Question: Thanks for viewing my issue.
I was wondering how do I make the ul align on the right of the div vertically. I just don't really know that much of CSS and HTML. Can anyone help me out?? The ul is horizontal and want it to be vertical as shown in the attached picture.

'''
#userStats { display: block; width: auto; background-color: #f9f9f9; border: 1px solid #ccc; -moz-border-radius: 5px; -webkit-border-radius: 5px; border-radius: 5px; padding: 12px; }
#userStats .pic { float: left; display: block; margin-right: 10px; }
#userStats .pic a img { padding: 7px; background: #fff; border: 1px solid #ccc; }
#userStats .data {
float: left;
display: block;
position: relative;
width: 515px;
height: 166px;
padding: 4px;
padding-left: 15px;
background: #e6e6e6;
overflow: hidden;
box-sizing: border-box;
-moz-box-sizing: border-box;
}
#userStats .data h1 { color: #474747; line-height: 1.6em; text-shadow: 0px 1px 1px #fff; }
#userStats .data h3 { color: #666; line-height: 0.9em; margin-bottom: 5px; }
#userStats .data h4 { font-size: 1.2em; line-height: 1.3em; }
#userStats .data .socialMediaLinks { position: absolute; right: 6px; top: 8px; }
#userStats .data .socialMediaLinks a img { margin-right: 5px; }
#userStats .data .sep { clear: both; margin-top: 20px; width: 485px; height: 1px; border-bottom: 1px solid #ccc; margin-bottom: 0; }
#userStats .data ul.numbers { list-style: none; width: 320px; padding-top: 7px; margin-top: 0; border-top: 1px solid #fff; color: #676767; }
#userStats .data ul.numbers li { width: 95px; float: left; display: block; padding-left: 8px; height: 50px; border-right: 1px dotted #bbb; text-transform: uppercase; }
#userStats .data ul.numbers li strong { color: #434343; display: block; font-size: 3.4em; line-height: 1.1em; font-weight: bold; }
'''
'''
<div class="data">
<h1>Bill Gates</h1>
<h3>CEO of Microsoft Corporation</h3>
<h3>San Francisco, CA</h3>
<h4><a href="http://spyrestudios.com/">http://spyrestudios.com/</a></h4>
<div class="socialMediaLinks">
<a href="http://twitter.com/jakerocheleau" rel="me" target="_blank">
<img src="img/twitter.png" alt="@jakerocheleau" />
</a>
<a href="http://gowalla.com/users/JakeRocheleau" rel="me" target="_blank">
<img src="img/gowalla.png" />
</a>
</div>
<div class="sep"></div>
<ul class="numbers clearfix">
<li>Reputation<strong>185</strong></li>
<li>Checkins<strong>344</strong></li>
<li class="nobrdr">Days Out<strong>127</strong></li>
</ul>
</div>
'''
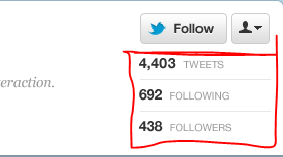
Answer: Just float the list to the right
'''
.numbers {
float:right;
}
'''
<URL>